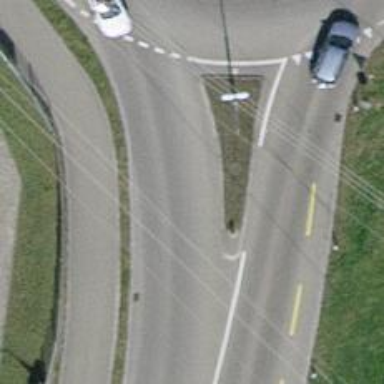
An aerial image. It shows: Tertiary road with asphalt surface.